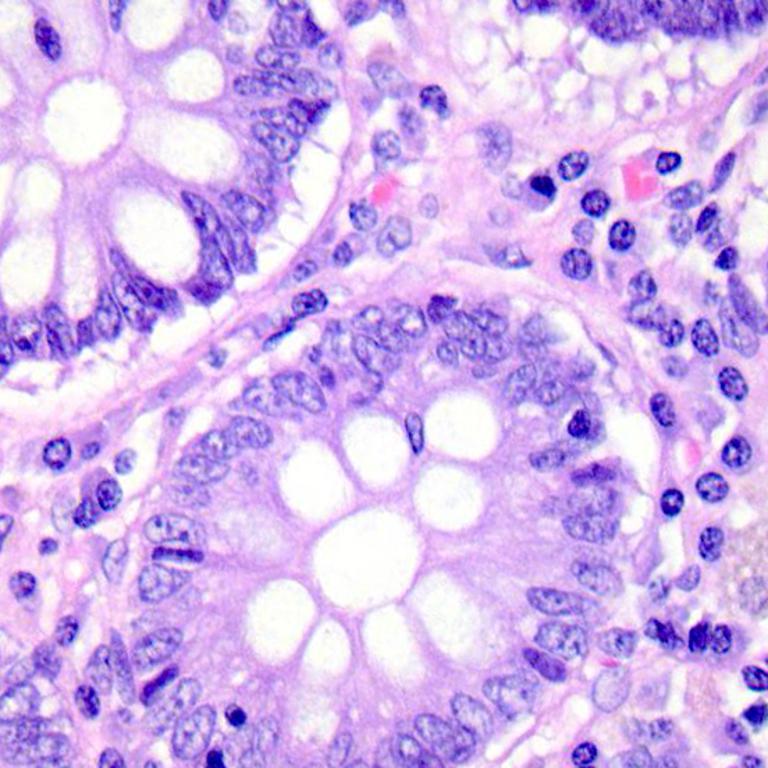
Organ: colon
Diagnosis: benign